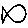
Label: fish